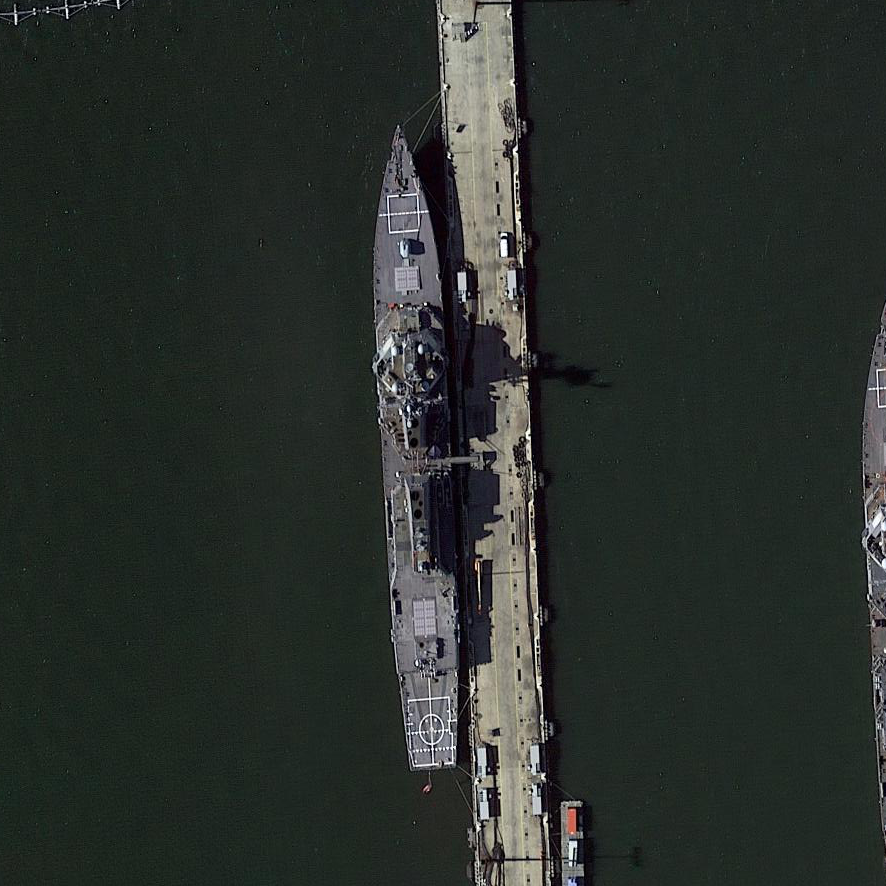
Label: destroyer